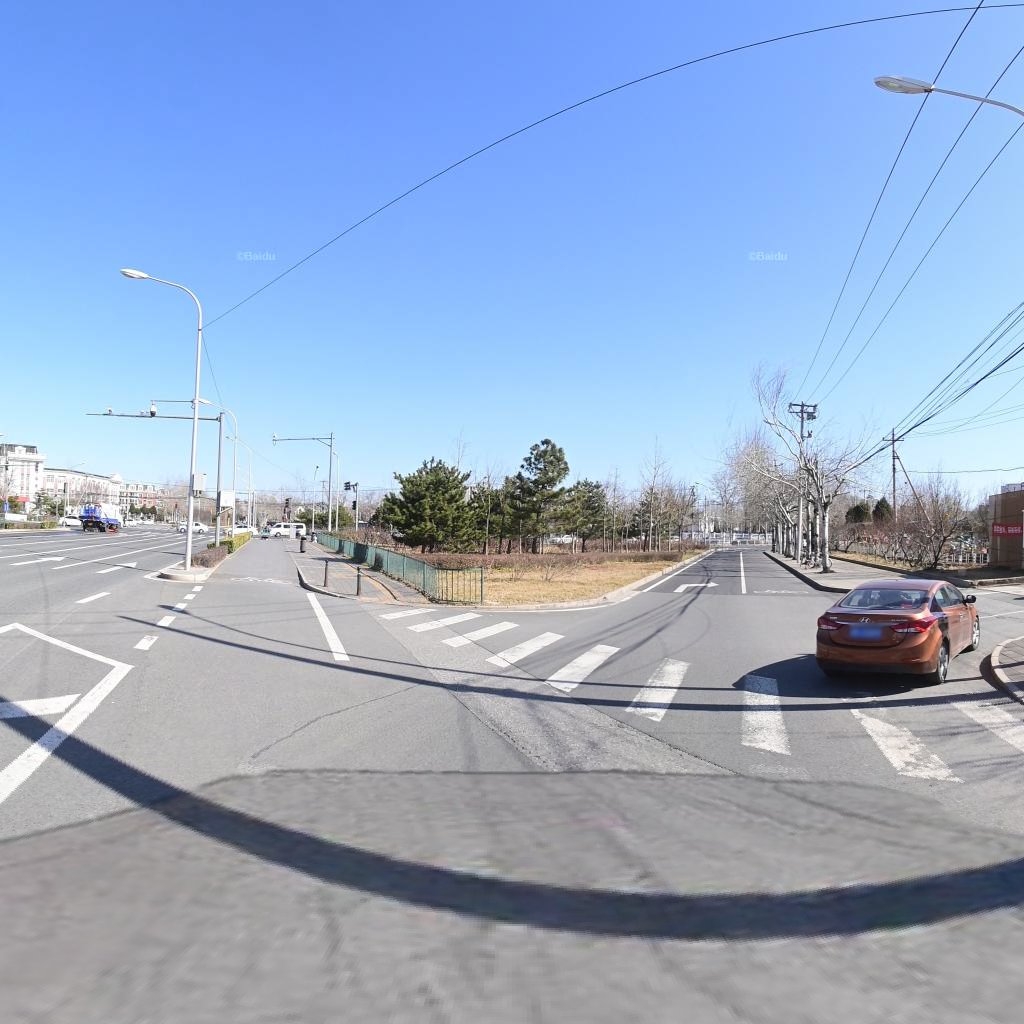
Region: Haidian
Road damage annotations: transverse patch, longitudinal crack, longitudinal crack